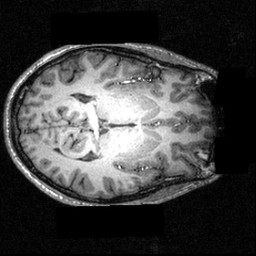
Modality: T1w
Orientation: axial
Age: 26
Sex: male
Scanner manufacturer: siemens
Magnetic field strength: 3.951 T
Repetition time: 1.5 s
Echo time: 0.00335 s